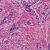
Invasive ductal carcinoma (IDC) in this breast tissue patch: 1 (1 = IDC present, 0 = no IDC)